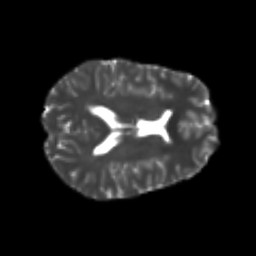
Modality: T2w
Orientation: axial
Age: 24
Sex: female
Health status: healthy
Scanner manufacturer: philips
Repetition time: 7.386 s
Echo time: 0.08599 s